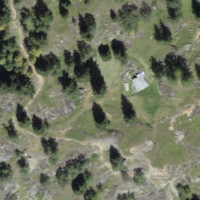
EUNIS habitat code: 31
Species observed at this site:
Picea abies